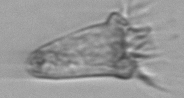
Label: Tintinnina